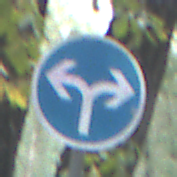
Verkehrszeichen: VorgeschriebeneFahrtrichtungRechtsOderLinks
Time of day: SunriseSunset
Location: Outdoor (Nature)
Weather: NotSpecified
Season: Autumn
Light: Natural